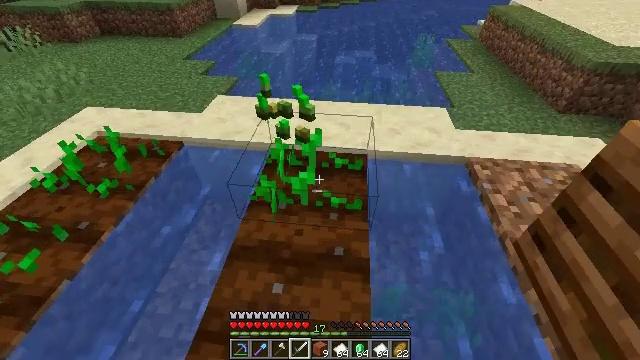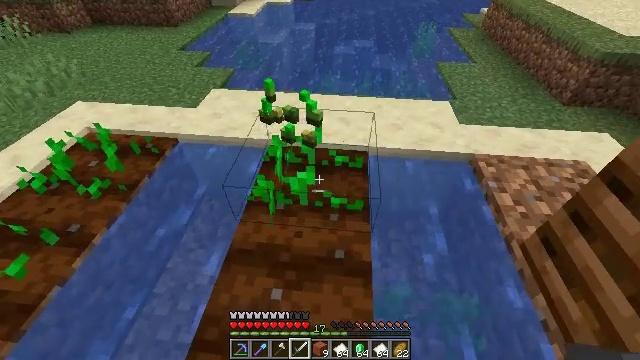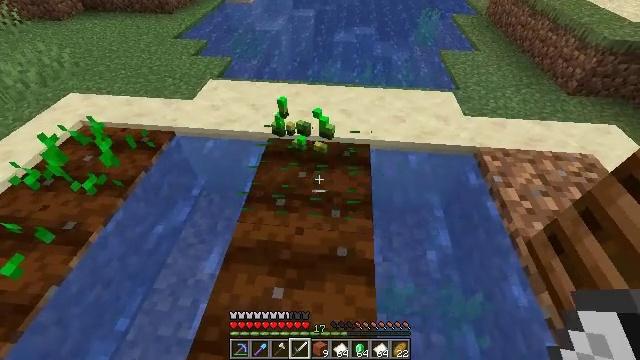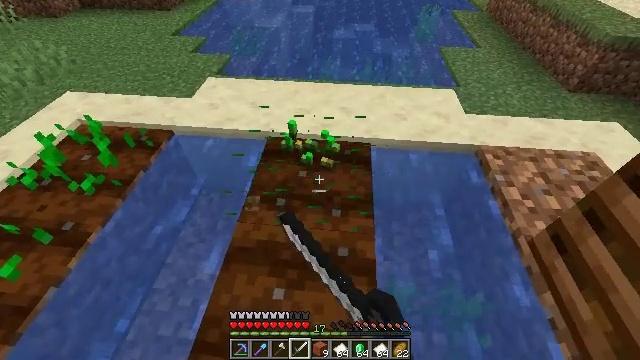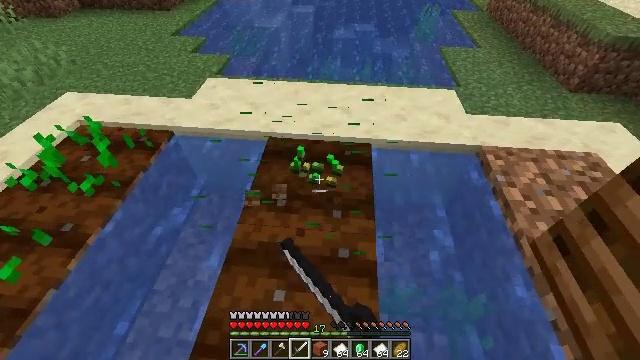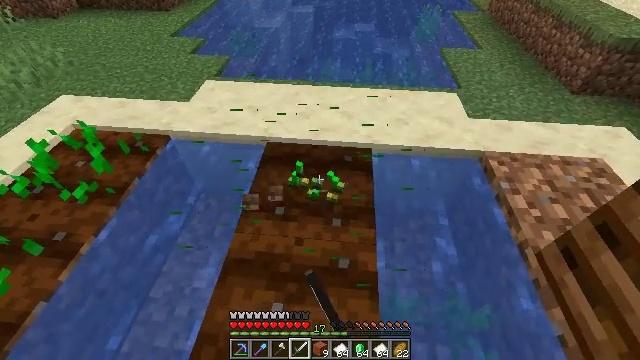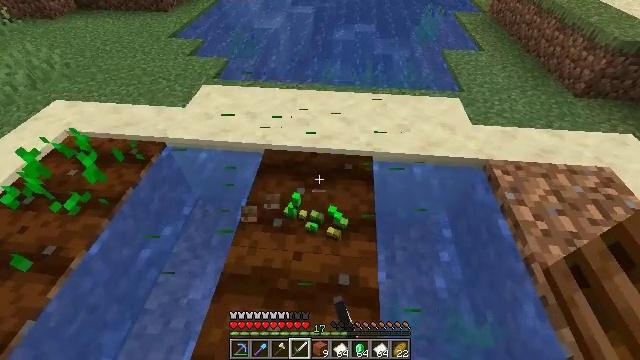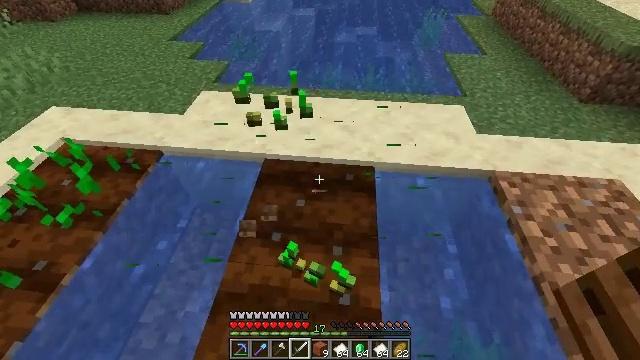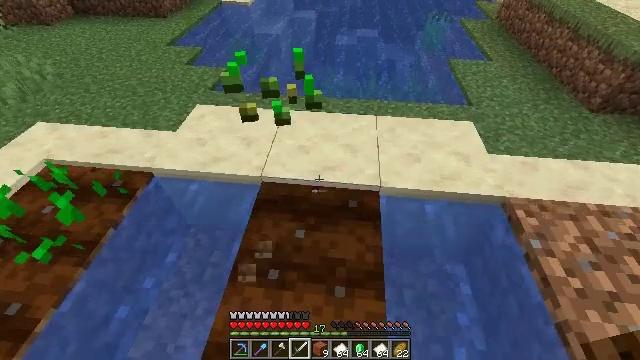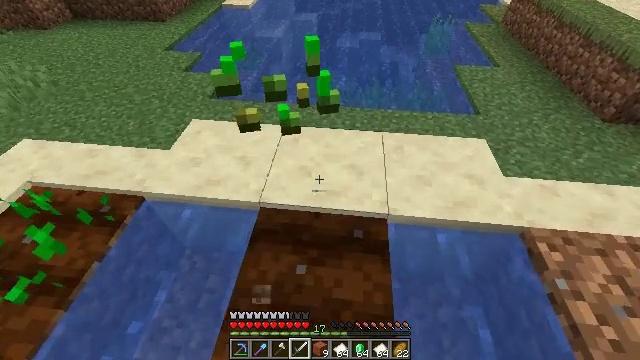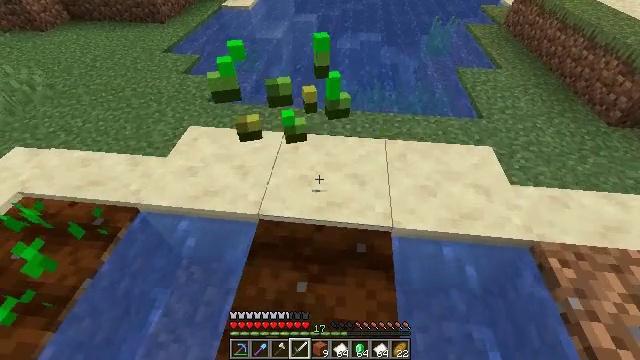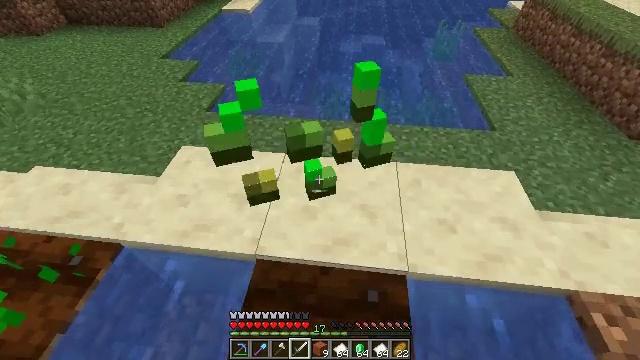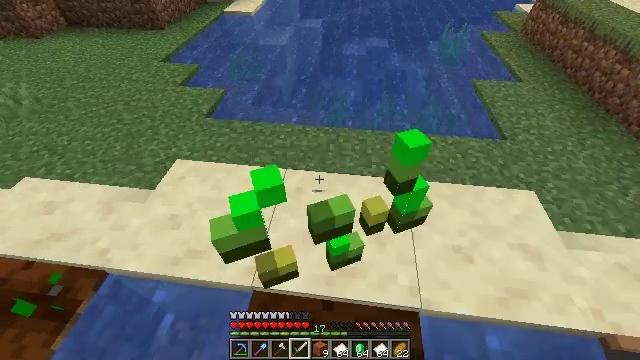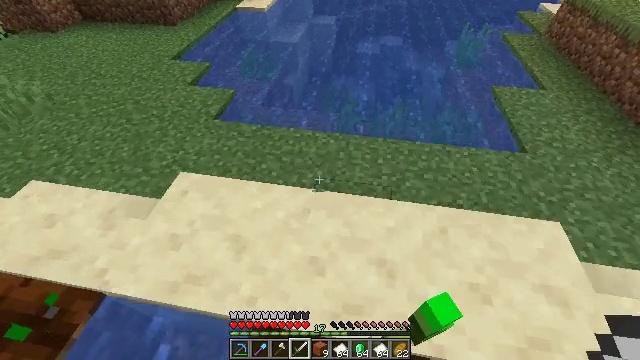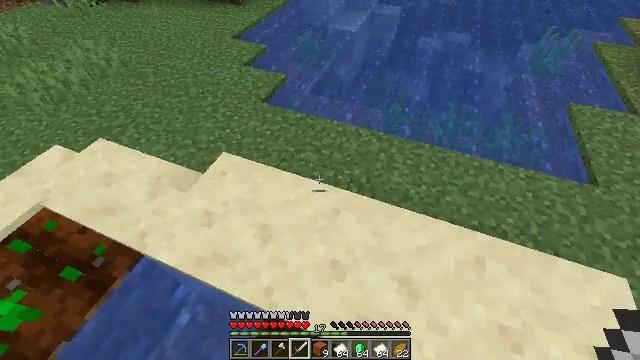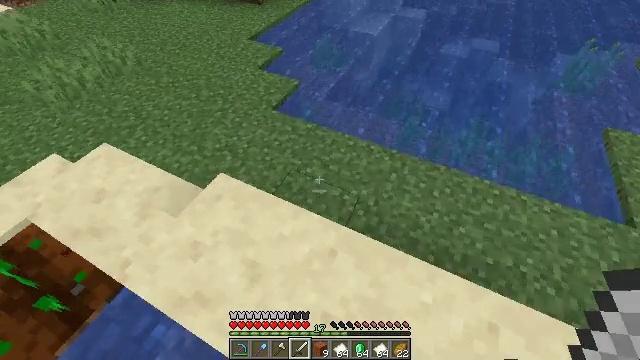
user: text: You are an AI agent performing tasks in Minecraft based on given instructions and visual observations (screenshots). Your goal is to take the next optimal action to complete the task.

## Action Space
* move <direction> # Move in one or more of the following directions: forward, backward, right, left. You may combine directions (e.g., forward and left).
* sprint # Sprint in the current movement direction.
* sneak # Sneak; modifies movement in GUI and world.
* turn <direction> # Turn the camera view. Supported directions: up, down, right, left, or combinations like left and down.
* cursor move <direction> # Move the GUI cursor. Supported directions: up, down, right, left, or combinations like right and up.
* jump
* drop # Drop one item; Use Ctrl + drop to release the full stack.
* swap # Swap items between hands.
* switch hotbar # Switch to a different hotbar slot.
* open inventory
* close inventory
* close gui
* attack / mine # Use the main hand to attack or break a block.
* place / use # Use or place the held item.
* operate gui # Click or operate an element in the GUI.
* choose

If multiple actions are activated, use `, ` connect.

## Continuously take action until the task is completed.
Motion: motion action
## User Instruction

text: Collect wheat crops.
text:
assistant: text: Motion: turn down
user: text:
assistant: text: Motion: turn down, attack / mine
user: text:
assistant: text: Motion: attack / mine
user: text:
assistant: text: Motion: attack / mine
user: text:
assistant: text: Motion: move forward
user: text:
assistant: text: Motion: move forward
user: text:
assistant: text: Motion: move forward
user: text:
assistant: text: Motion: move forward
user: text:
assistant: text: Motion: move forward
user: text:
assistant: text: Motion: move forward
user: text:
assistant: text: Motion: move forward
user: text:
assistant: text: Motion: move forward
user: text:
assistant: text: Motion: move forward, turn left
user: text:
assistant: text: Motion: move forward, turn left and down
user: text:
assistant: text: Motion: move forward and move right, turn left
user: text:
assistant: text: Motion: move forward and move right, turn left
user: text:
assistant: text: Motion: move forward and move right, turn left
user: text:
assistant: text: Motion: move forward and move right, turn left and up
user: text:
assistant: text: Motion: turn left and up
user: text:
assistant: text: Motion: turn left and up
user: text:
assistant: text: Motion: turn up
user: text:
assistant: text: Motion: no_op
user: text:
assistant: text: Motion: move forward
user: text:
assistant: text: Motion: move forward
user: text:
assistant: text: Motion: move forward
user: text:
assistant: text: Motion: move forward and move right, turn left
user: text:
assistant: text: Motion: move forward and move right, turn left and down
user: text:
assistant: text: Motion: move forward and move right, turn left and down
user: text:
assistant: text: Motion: move forward and move right, turn left
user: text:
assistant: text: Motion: move forward, turn left